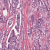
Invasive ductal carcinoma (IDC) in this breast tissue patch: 1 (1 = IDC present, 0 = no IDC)